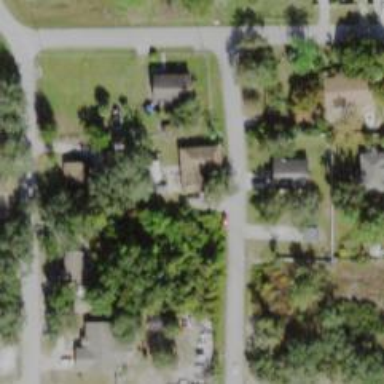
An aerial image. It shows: Residential road.